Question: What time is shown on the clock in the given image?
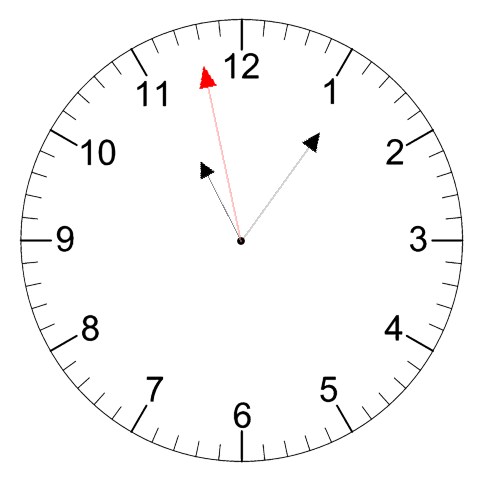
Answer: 11:05:58